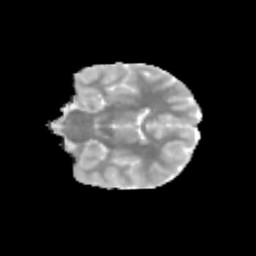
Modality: MD
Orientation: coronal
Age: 12
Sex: male
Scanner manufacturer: siemens
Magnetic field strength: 3 T
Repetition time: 3.8 s
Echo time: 0.07 s